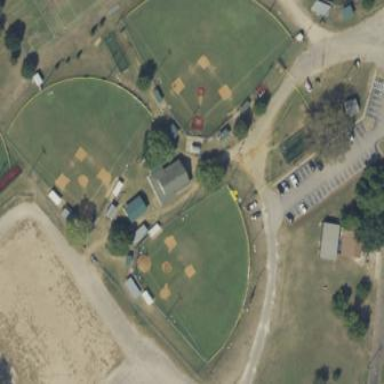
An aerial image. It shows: Baseball pitch for leisure and sports activities.